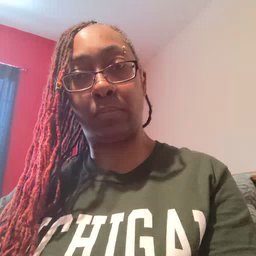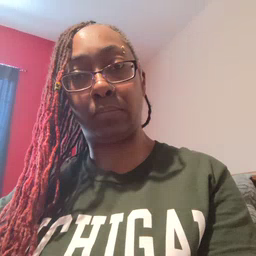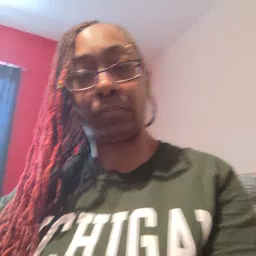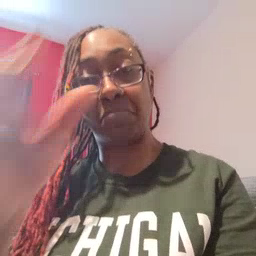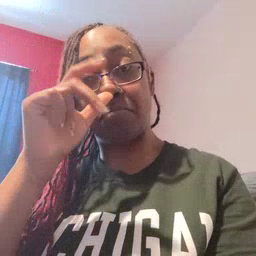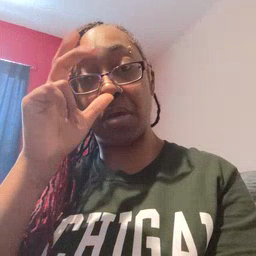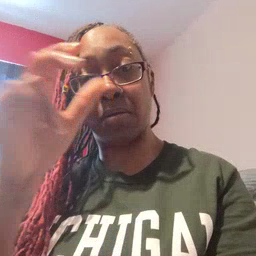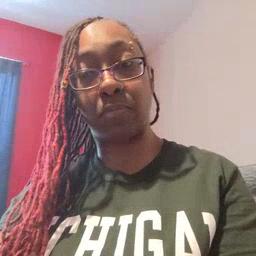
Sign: bug